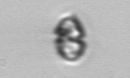
Label: Dinophyceae